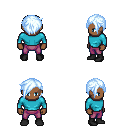
a pixel art fantasy rpg character, male body template, human, dark skin, teal long-sleeve shirt, magenta pants, white cyan pixie cut hairstyle, black shoes, four views (front, back, left, right), 2x2 character sprite sheet, small pixel art, hard edges, no anti-aliasing